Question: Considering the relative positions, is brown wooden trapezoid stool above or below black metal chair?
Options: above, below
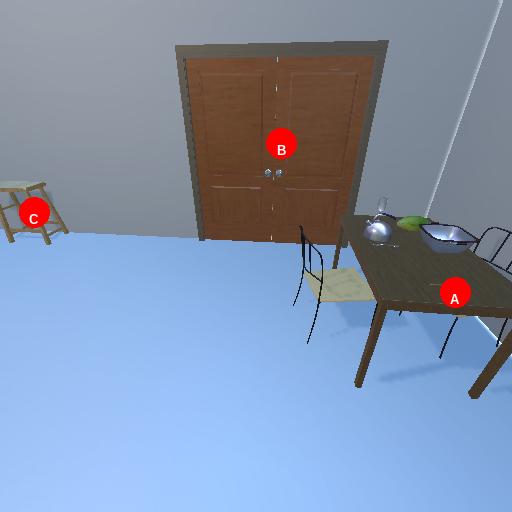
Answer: above